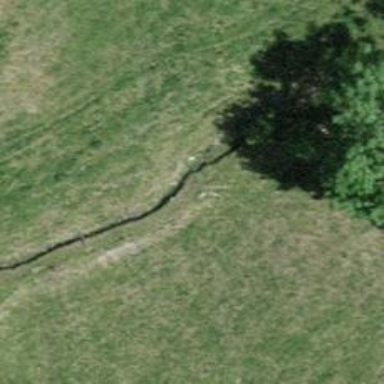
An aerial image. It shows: Path.